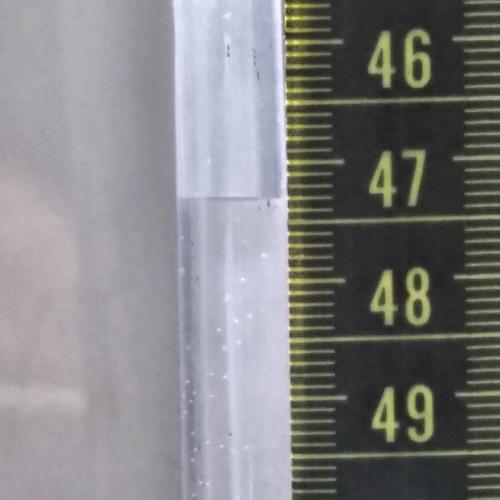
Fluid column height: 47.3 cm